Interaction volume radius: 10 \u00c5
Interaction volume height: 40 \u00c5
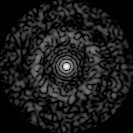
Disorder parameter: 0.8561